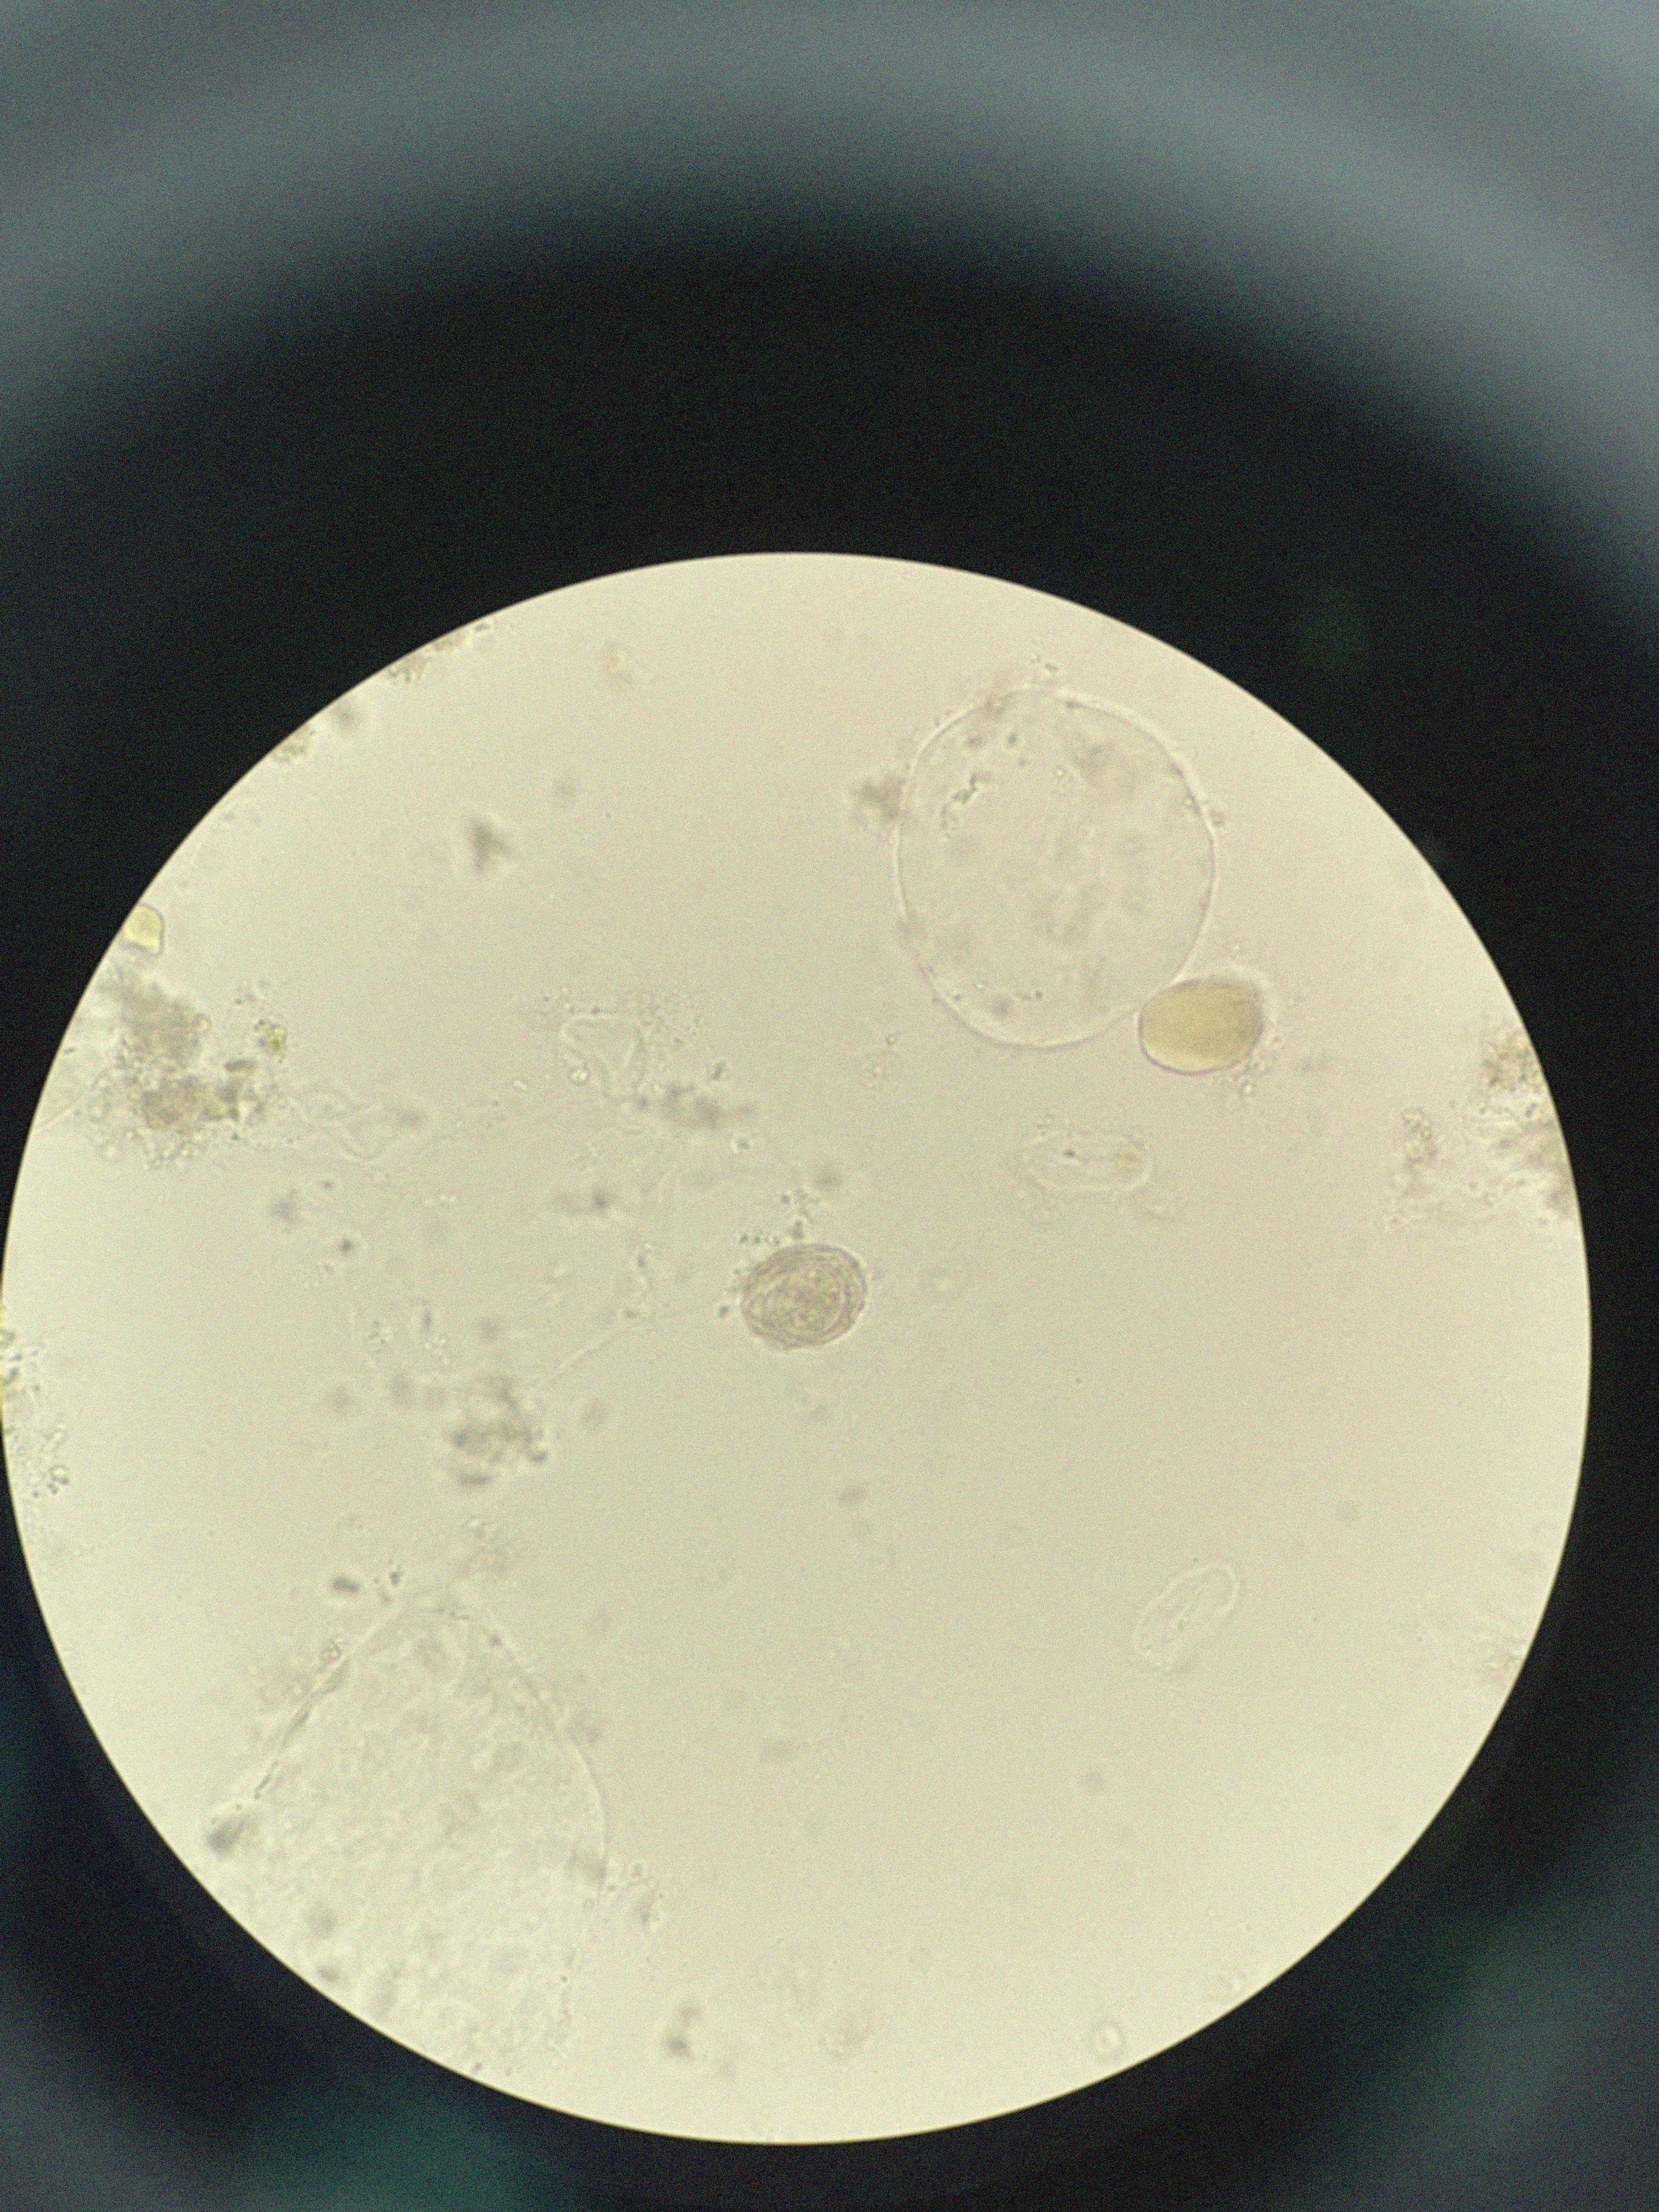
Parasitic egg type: Hymenolepis nana